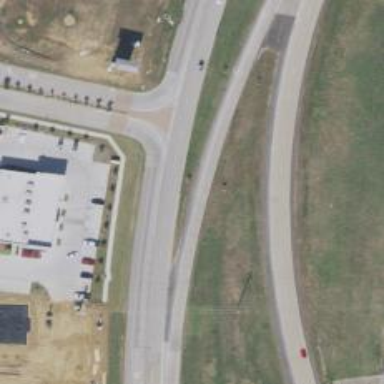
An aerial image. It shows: Primary link highway.